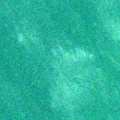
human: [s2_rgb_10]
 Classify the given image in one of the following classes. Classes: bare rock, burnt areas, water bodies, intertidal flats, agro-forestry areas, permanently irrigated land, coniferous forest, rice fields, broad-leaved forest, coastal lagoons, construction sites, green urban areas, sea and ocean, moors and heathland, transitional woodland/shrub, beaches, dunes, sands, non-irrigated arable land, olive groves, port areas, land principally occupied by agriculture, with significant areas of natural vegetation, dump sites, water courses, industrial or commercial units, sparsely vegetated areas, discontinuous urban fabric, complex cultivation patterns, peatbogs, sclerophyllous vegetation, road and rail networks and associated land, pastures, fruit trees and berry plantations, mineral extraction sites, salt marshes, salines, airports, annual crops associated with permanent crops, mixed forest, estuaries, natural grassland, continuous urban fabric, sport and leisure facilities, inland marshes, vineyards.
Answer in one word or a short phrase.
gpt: sea and ocean